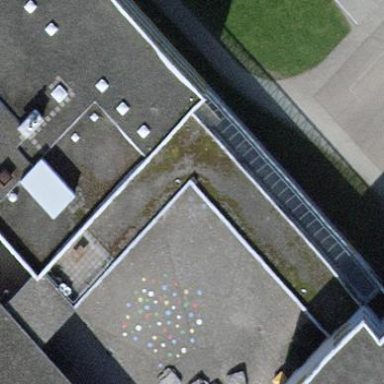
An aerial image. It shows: School building with roof.